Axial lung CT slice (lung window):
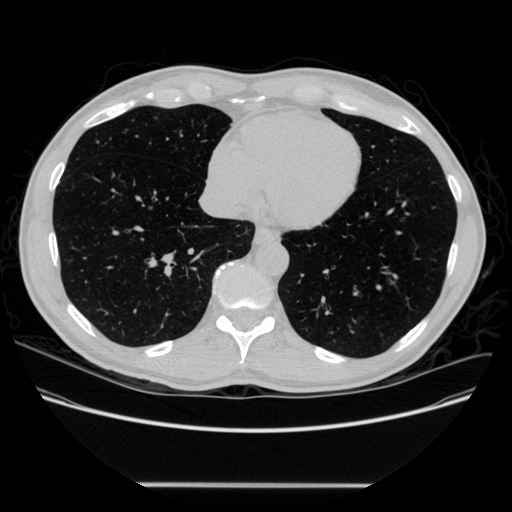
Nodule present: no